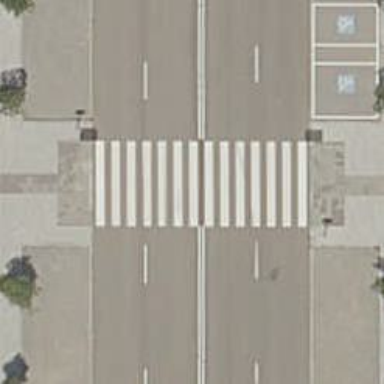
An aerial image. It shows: Uncontrolled road crossing.